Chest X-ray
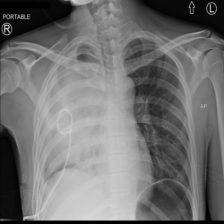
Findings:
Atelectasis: negative
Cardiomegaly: negative
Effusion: positive
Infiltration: positive
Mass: negative
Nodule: negative
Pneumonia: negative
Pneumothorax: negative
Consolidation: negative
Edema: negative
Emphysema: negative
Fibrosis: negative
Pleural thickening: negative
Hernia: negative